Question:
I want to make a method for creating an arbitrary amount of Player-objects (stored in an ArrayList in PlayLogic). For now I've decided on just creating 2 Player-objects. I'm hardcoding this in PlayActivity by calling 'createPlayers(2)', so the implementation of this.. is it better to pass the parameter to Play which then passes the parameter to PlayLogic which creates 2 Player-objects.. or is it better if I directly call PlayLogic from PlayActivity?
I want my design to reflect efficient design (so I want as few relations as possible, not sure if this is the correct UML-term..).
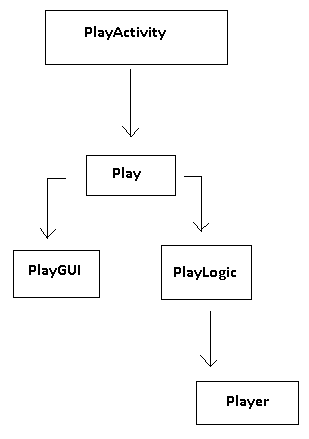
Answer: There will be a trivial amount of overhead that comes about from having an extra layer in the process. This overhead is not enough to dictate muddying a design (improper abstraction). The reason why there is extra overhead is because you are asking someone else for information in the multi-layered approach. For instance:
2 People can communicate with each other faster than 3 people can with the same information, follow the example below:
'''
A -> B (what is 2+2)
B-> A (4)
VICE
A->B (what is 2+2)
B->C (what is 2+2)
C->B (4)
B->A(4)
'''
Further you talk of performance, but have opted to use an 'ArrayList', it could be the case that this data structure is incorrect, we would need more information about the underlying object model and the operations that will be performed most often during execution.